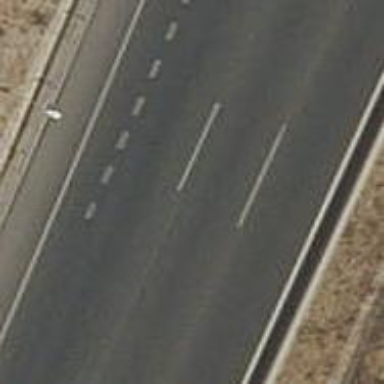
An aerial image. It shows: Asphalt motorway.